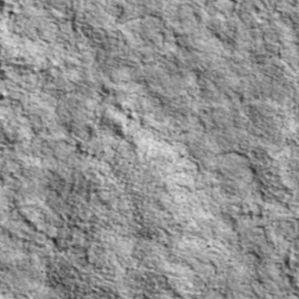
Label: non_frost